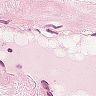
Metastatic tissue present: no